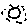
Label: sun